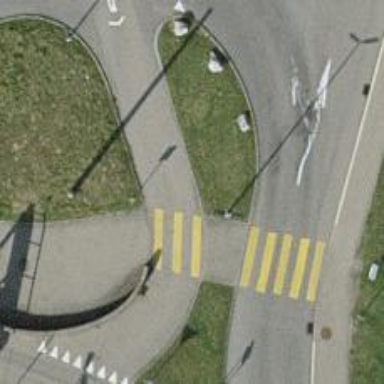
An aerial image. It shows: Marked crossing on the road with clear markings.